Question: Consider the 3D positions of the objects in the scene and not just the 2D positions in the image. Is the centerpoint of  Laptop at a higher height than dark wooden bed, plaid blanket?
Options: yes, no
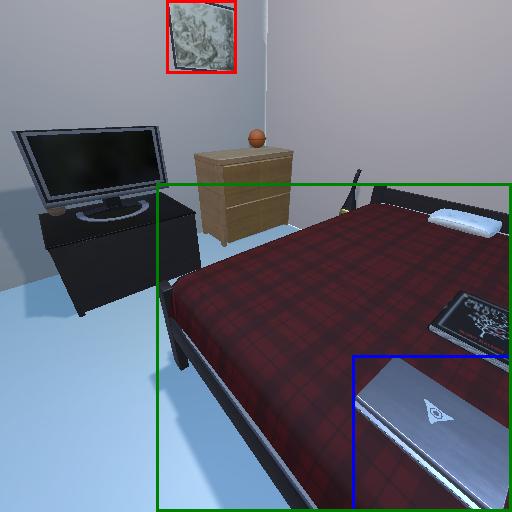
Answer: yes